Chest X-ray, PA view. Patient: 62 years old, sex F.
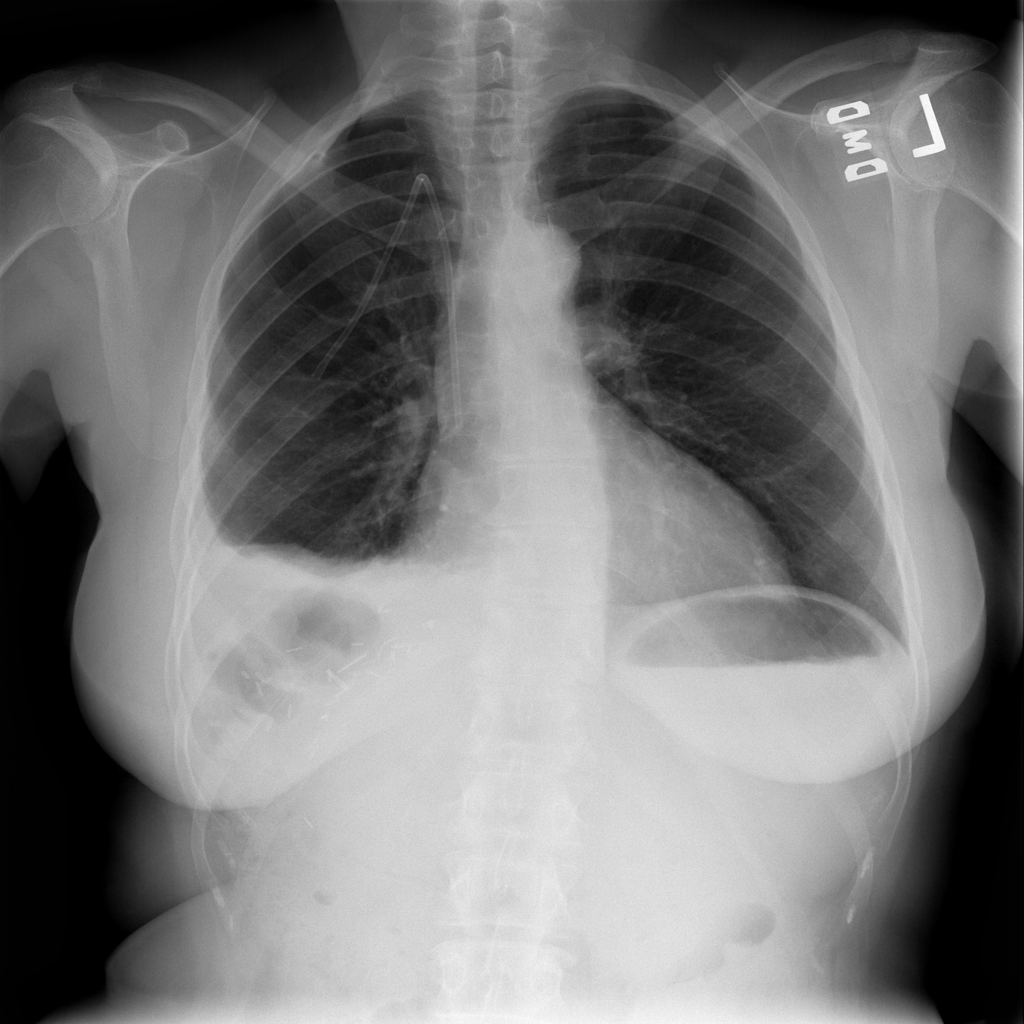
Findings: No Finding